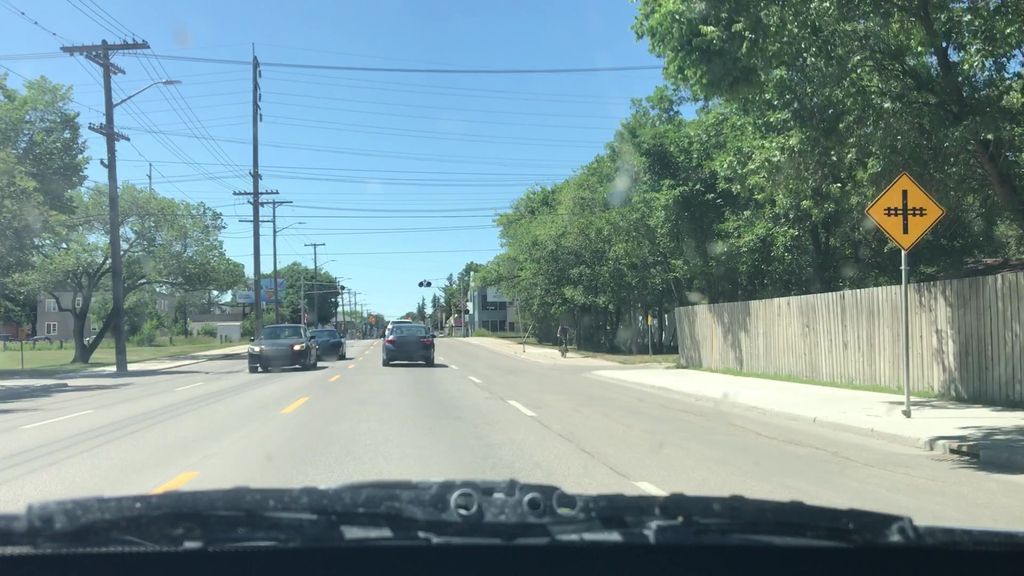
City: winnipeg